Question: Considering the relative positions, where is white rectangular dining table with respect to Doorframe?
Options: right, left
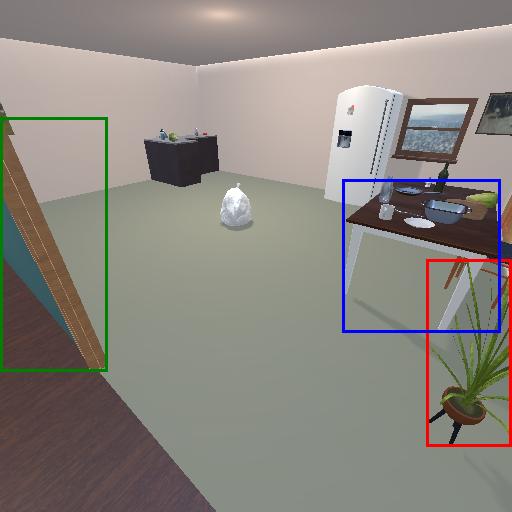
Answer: right